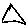
Label: triangle